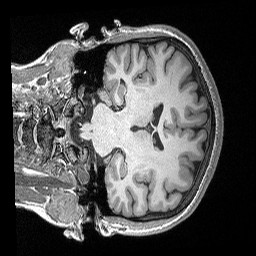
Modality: T1w
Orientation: coronal
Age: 21
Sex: female